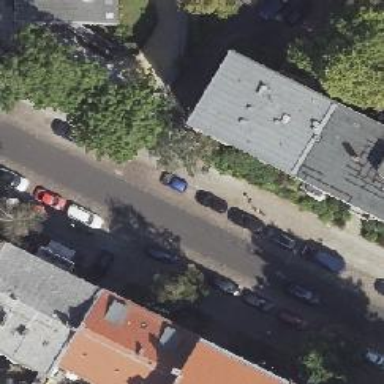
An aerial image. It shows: Residential road with asphalt surface and separate sidewalks. There are parallel parking lanes with sett surface on both sides.